Question: I have two class files. ViewController and ChooseServerView. A user clicks a cell within the ViewController class which pushes to the ChooseServerView. When a user makes a selection in ChooseServerView the value of that cell gets passed to the delegate. Now, these two views are in front of a navigation controller, so in the ChooseServerView there is a back button. When the user clicks back I want to update the cell in the first view with the new value from the delegate, make sense?
ViewController.h
'''
#import <UIKit/UIKit.h>
#import "ChooseServerView.h"
@interface ViewController : UIViewController <UITableViewDataSource, UITableViewDelegate, serverUserChoice>
{
NSString *testLocation;
}
@property (nonatomic, retain) NSString *testLocation;
@end
'''
View Controller.m
'''
#import "ViewController.h"
#import "ChooseServerView.h"
#import "AppDelegate.h"
@interface ViewController ()
@end
@implementation ViewController
@synthesize testLocation;
- (void)viewDidLoad
{
NSUserDefaults *sharedPref = [NSUserDefaults standardUserDefaults];
testLocation =[sharedPref stringForKey:@"defaultLocation"];
NSLog(@"Location Chosen: %@",testLocation);
[super viewDidLoad];
// Do any additional setup after loading the view, typically from a nib.
}
#pragma mark - Table View Methods
- (void) userDidChoose:(NSString *) server {
testLocation = server;
NSLog(@"Test Location %@", server);
}
- (NSInteger)numberOfSectionsInTableView:(UITableView *)tableView; // Default is 1 if not implemented
{
return 2;
}
- (NSString *)tableView:(UITableView *)tableView titleForHeaderInSection:(NSInteger)section; // fixed font style. use custom view (UILabel) if you want something different
{
switch (section) {
case 0:
return @"Choose Test Location:";
break;
case 1:
return @"Choose Test Type:";
default:
return @"Unknown";
break;
}
}
- (NSInteger)tableView:(UITableView *)tableView numberOfRowsInSection:(NSInteger)section;
{
switch (section) {
case 0:
return 1;
break;
case 1:
return 1;
default:
return 0;
break;
}
}
- (UITableViewCell *)tableView:(UITableView *)tableView cellForRowAtIndexPath:(NSIndexPath *)indexPath;
{
UITableViewCell *serverLocCell = [tableView dequeueReusableCellWithIdentifier:@"serverLocation"];
switch (indexPath.section) {
case 0:
serverLocCell.textLabel.text = testLocation;
serverLocCell.detailTextLabel.text = @"Change";
break;
case 1:
serverLocCell.textLabel.text = @"Speed Test";
serverLocCell.detailTextLabel.text = @"Change";
break;
default:
break;
}
return serverLocCell;
}
- (void)tableView:(UITableView *)tableView didSelectRowAtIndexPath:(NSIndexPath *)indexPath
{
switch (indexPath.section) {
case 0:
[self performSegueWithIdentifier:@"toServerChoice" sender:self];
break;
case 1:
[self performSegueWithIdentifier:@"toTestType" sender:self];
break;
default:
break;
}
}
@end
'''
ChooseServerView.h
'''
#import <UIKit/UIKit.h>
@class ViewController;
@protocol serverUserChoice <NSObject>
@optional
- (void)userDidChoose:(NSString *) server;
@end
@interface ChooseServerView : UIViewController <UITableViewDataSource, UITableViewDelegate, serverUserChoice>
{
NSArray *serverSelection;
NSArray *tqServerSelection;
}
@property (nonatomic, retain) NSArray *serverSelection;
@property (nonatomic, retain) NSArray *qServerSelection;
@property (weak, nonatomic) IBOutlet UITableView *tableView;
@property(retain) NSIndexPath* lastIndexPath;
@property (nonatomic, assign) id <serverUserChoice> serverDelegate;
@end
'''
ChooseServerView.m
'''
#import "ChooseServerView.h"
#import "ViewController.h"
#import "AppDelegate.h"
#define totalSections 2
#define standardSection 0
#define qualitySection 1
@interface ChooseServerView ()
@end
@implementation ChooseServerView;
@synthesize serverSelection;
@synthesize qServerSelection;
@synthesize lastIndexPath;
@synthesize serverDelegate;
- (void)viewDidLoad
{
serverSelection = [[NSArray alloc] initWithObjects:@"Chicgo, IL",@"London, UK",@"San Jose, CA",@"Washington, DC", nil];
qServerSelection = [[NSArray alloc] initWithObjects:@"Chicgo, IL (Q)",@"London, UK (Q)",@"San Jose, CA (Q)",@"Washington, DC (Q)", nil];
[super viewDidLoad];
}
#pragma mark - Table View Methods
- (NSInteger)numberOfSectionsInTableView:(UITableView *)tableView; // Default is 1 if not implemented
{
return totalSections;
}
- (NSString *)tableView:(UITableView *)tableView titleForHeaderInSection:(NSInteger)section; // fixed font style. use custom view (UILabel) if you want something different
{
switch (section) {
case standardSection:
NSLog(@"Std Heading Set");
return @"Standard Test Locations:";
break;
case qualitySection:
NSLog(@"Qual Heading Set");
return @"Quality Test Locations:";
break;
default:
NSLog(@"Section Count Error");
return @"Section Count Error";
break;
}
}
- (NSInteger)tableView:(UITableView *)tableView numberOfRowsInSection:(NSInteger)section;
{
if (section == 0) {
NSLog(@"Std Loc Set");
return [serverSelection count];
}
else {
NSLog(@"Quality Loc Set");
return [qServerSelection count];
}
}
- (UITableViewCell *)tableView:(UITableView *)tableView cellForRowAtIndexPath:(NSIndexPath *)indexPath;
{
UITableViewCell *serverLoc = [tableView dequeueReusableCellWithIdentifier:@"serverSelection"];
switch (indexPath.section) {
case standardSection:
serverLoc.textLabel.text = [self.serverSelection objectAtIndex:indexPath.row];
break;
case qualitySection:
serverLoc.textLabel.text = [self.qServerSelection objectAtIndex:indexPath.row];
break;
default:
break;
}
return serverLoc;
}
-(void) tableView:(UITableView *)tableView didSelectRowAtIndexPath:(NSIndexPath *)indexPath
{
NSString *cellvalue;
UITableViewCell *cell = [tableView cellForRowAtIndexPath:indexPath];
cell.accessoryType = UITableViewCellAccessoryCheckmark;
cellvalue = cell.textLabel.text;
[serverDelegate userDidChoose:cellvalue];
NSLog(@"Cell Selected is %@",cellvalue);
[cell setSelected:FALSE animated:TRUE];
}
@end
'''
I can see the correct value gets passed to the delegate, I just don't know how to "call" that delegate/method when going back using the automatic back button implemented by the nav controller.
Any ideas would be great.
As per answer below:
Added to my ViewController.h
'''
@property (nonatomic, weak) IBOutlet UITableView *tableView;
'''
Added to my ViewController.m
'''
-(void) viewWillAppear:(BOOL)animated {
[super viewWillAppear:animated];
[self.tableView reloadData];
}
'''

Still no joy at this stage. First cell fails to update upon pressing the back button as provided by the navigation controller.
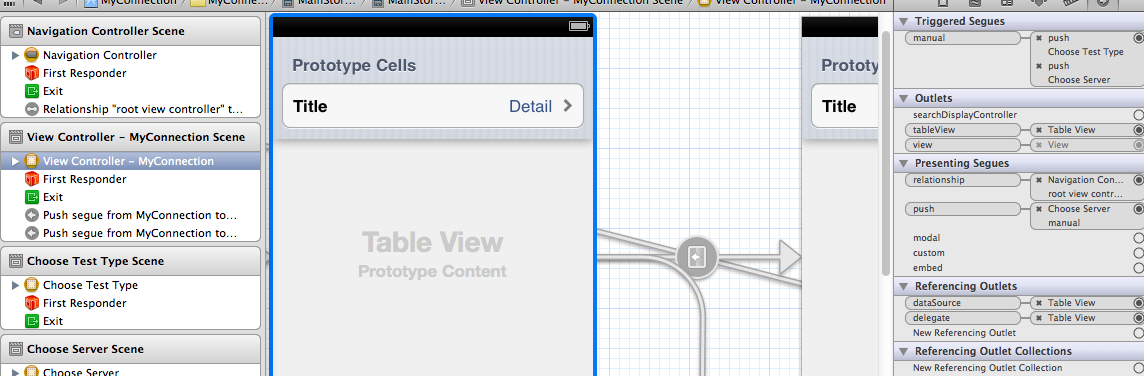
Answer: Looks like you are almost there.
I think the issue is that your UITableView is not being reloaded to represent the updated value of testLocation. I don't see a reference to the UITableView that is being managed by your ViewController, first add an outlet to ViewController.m to point to this table view.
Then, add the following in your ViewController.m
-(void) viewWillAppear:(BOOL)animated {
'''
[super viewWillAppear:animated];
[self.tableView reloadData];
'''
}
You also need to make sure you set your ViewController as the delegate of ChooseServerViewController. (You should rename ChooseServerView.m to ChooseServerViewController.m for clarity, as it's a view controller subclass- I've referred to it as such below)
You can set the delegate by adding a prepare for segue method in ViewController.m - something like:
-
I would also look into using UITableViewController for these two controller classes, since it appears that's the type of functionality you are looking for.